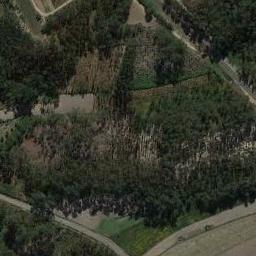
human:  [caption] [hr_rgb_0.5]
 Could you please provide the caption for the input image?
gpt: The forest is next to the bare land and some roads .

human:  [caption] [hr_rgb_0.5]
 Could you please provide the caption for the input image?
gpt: Many sparse green trees between several curved roads .

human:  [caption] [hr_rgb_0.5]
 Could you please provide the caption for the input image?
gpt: There are several bare lands in this forest .

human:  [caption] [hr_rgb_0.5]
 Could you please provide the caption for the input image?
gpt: The forest has some sparse green trees and grass and some roads go through the forest .

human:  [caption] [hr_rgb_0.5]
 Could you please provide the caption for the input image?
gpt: A sparse forest with some roads around .